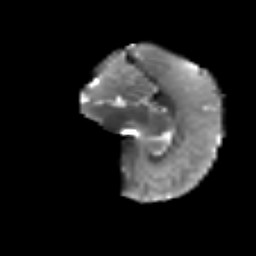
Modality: T2w
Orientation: sagittal
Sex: female
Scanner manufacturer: siemens
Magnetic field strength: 3 T
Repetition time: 5 s
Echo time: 0.071 s